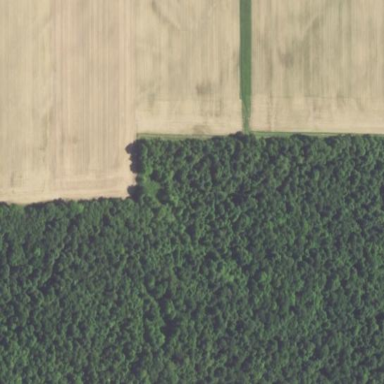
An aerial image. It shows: Broadleaved woodland area.